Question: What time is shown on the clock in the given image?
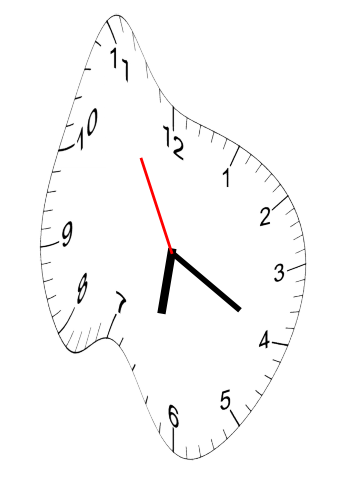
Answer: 06:19:55